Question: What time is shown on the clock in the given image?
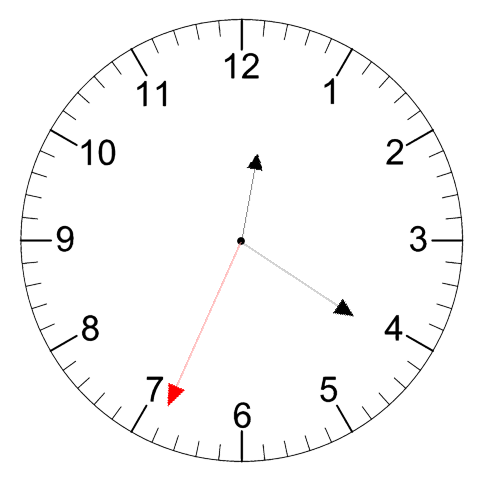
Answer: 12:20:34